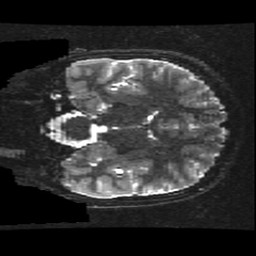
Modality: T2w
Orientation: coronal
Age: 13
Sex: male
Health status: ill
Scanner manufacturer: ge
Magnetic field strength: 3 T
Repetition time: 7.5 s
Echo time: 0.1015 s